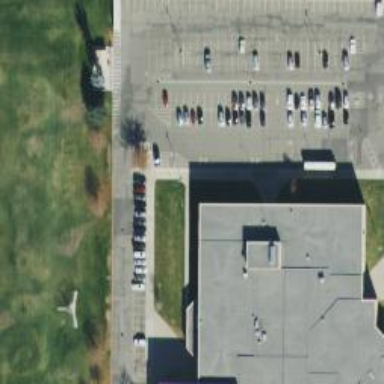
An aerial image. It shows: Parking space.